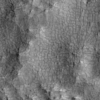
Label: not_dusty